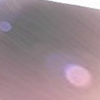
Label: sunburn